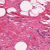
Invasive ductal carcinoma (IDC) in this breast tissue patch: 0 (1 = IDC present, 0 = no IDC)